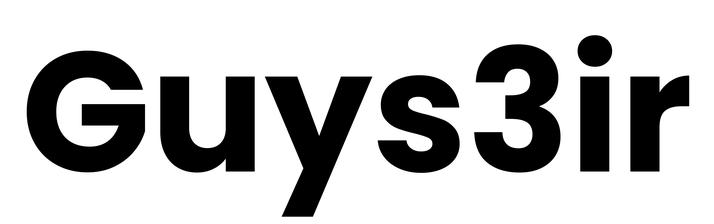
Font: Poppins-Bold